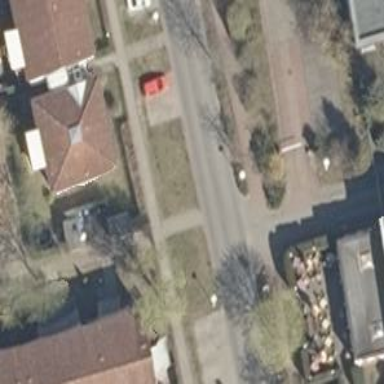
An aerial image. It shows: Smooth asphalt road in residential area.